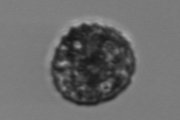
Label: Vicicitus_globosus